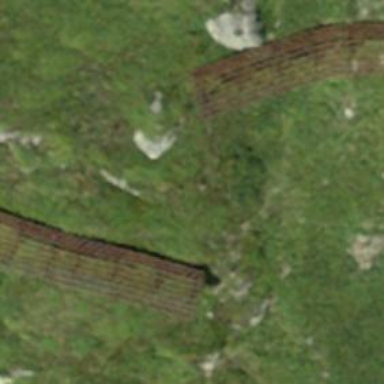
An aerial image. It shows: Structure built for avalanche protection.